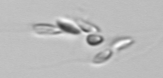
Label: Dinobryon